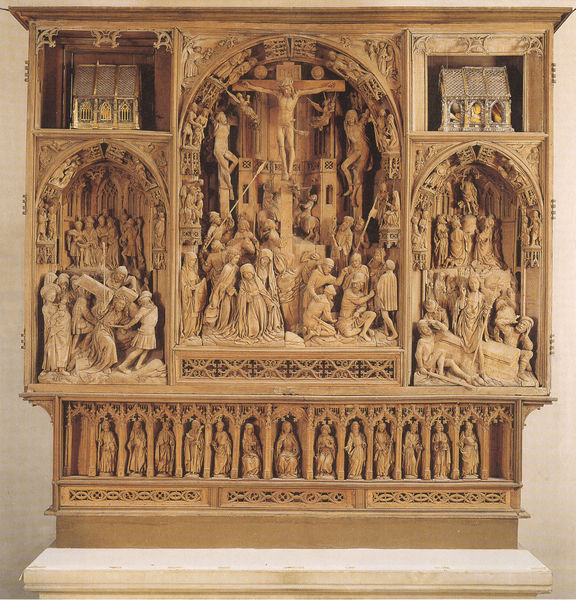
Titel: Hochaltarretabel von St. Johann mit den beiden Reliquienschreinen
Künstler: Evert van Roden
Standort: Osnabrück, St. Johann (EU - D - Nds)
Schlagwörter: menschen, gebäude, tod, tot, trauer, engel, ornamente, kreuz, altar, schnitzerei, sarg, christus, grab, jesus, kreuzigung, leiden, mittelalter, beweinung, schrein, altaraufsatz, schnitzaltar, schächer, apostel, passion, kreuzweg, reliquienbehälter